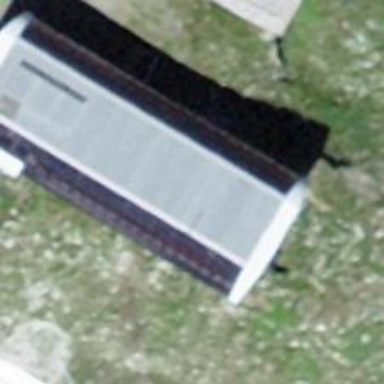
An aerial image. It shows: Aerialway station.